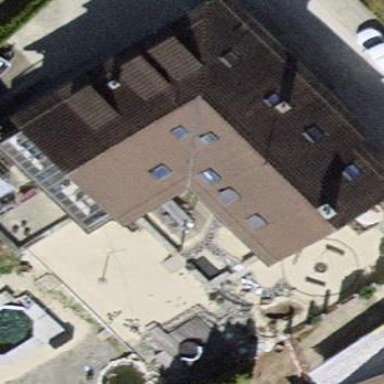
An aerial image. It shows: House with hipped roof.